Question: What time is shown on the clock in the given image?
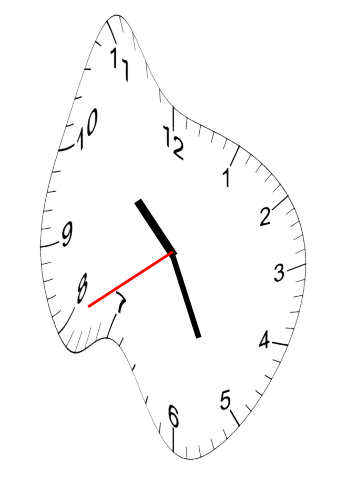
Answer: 10:25:40